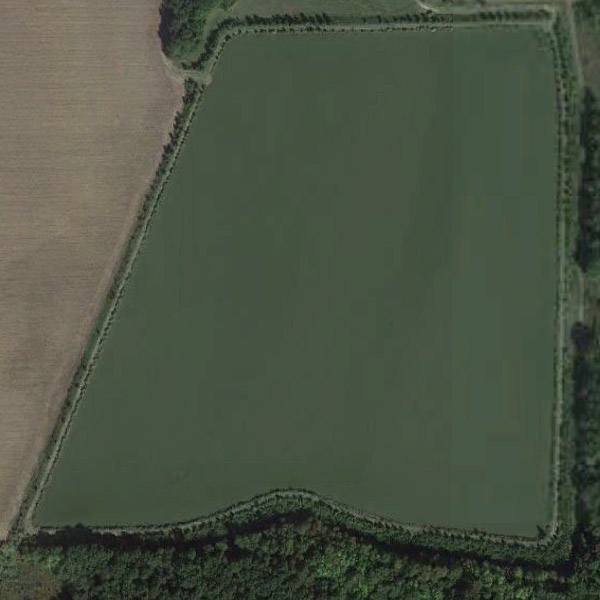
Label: Pond